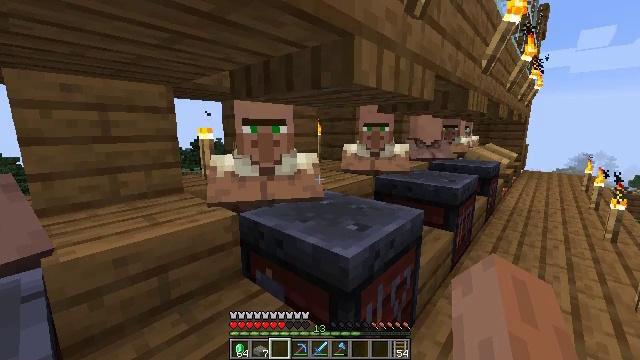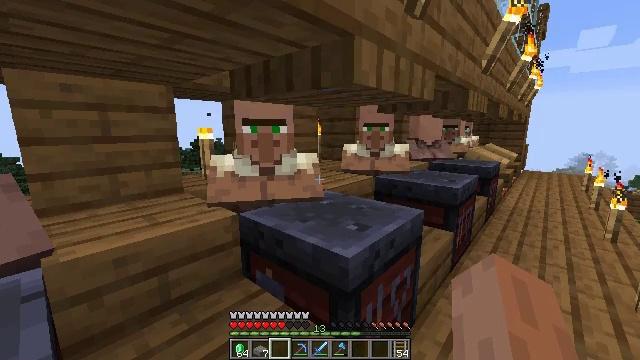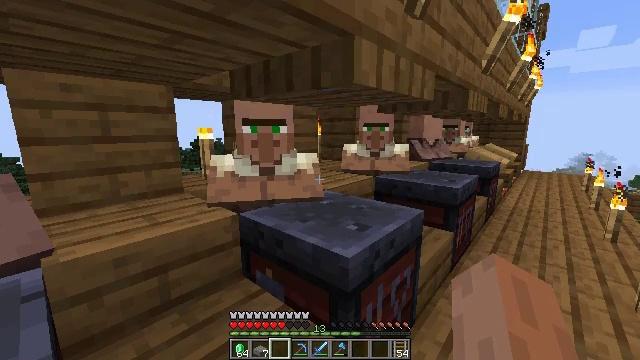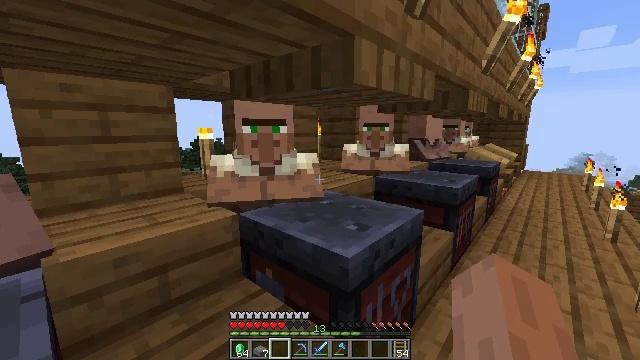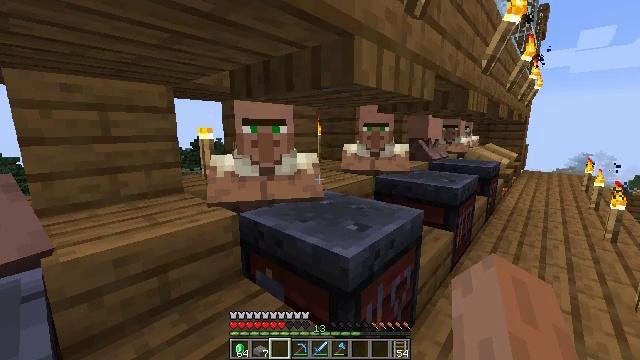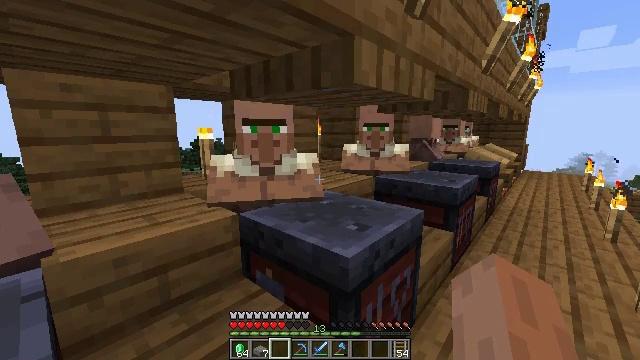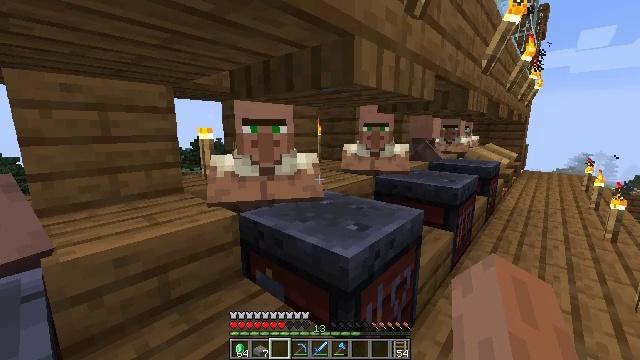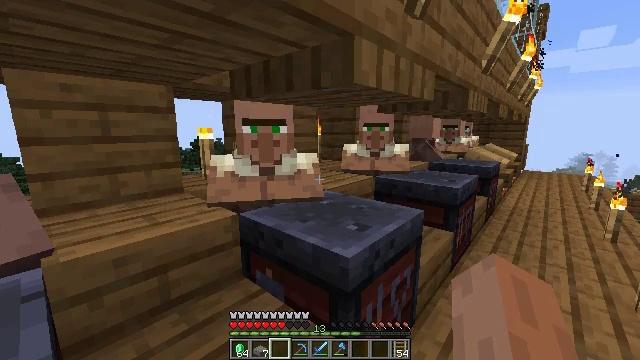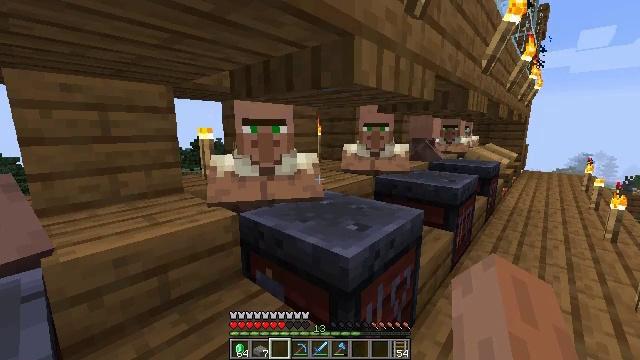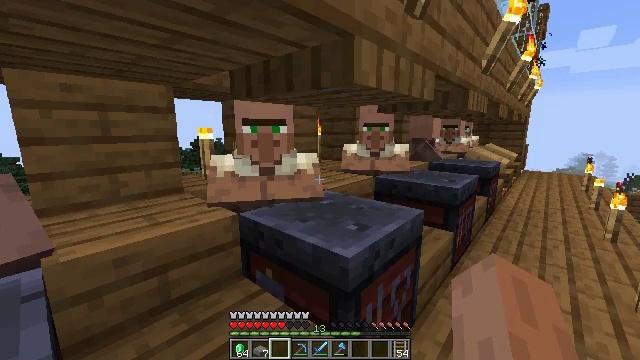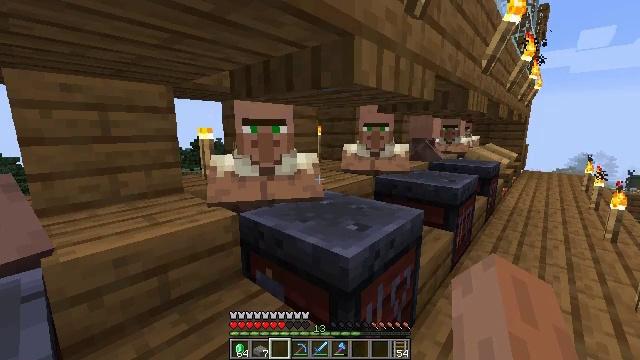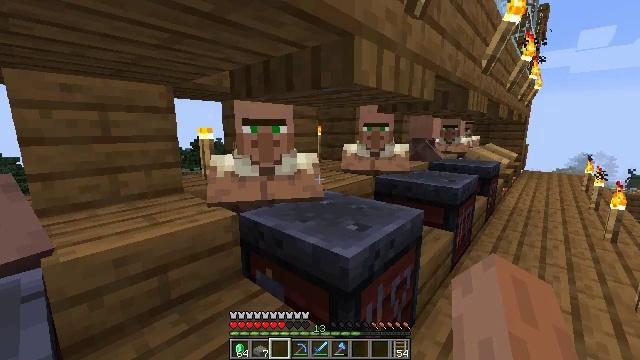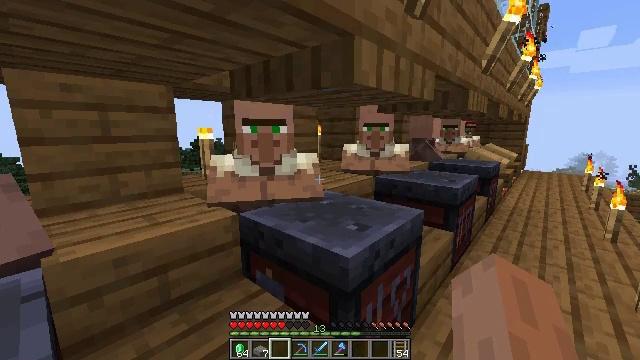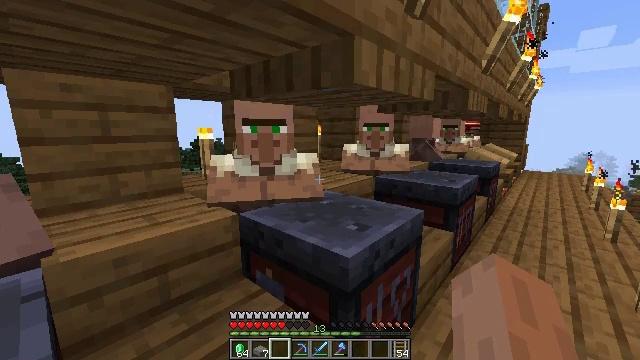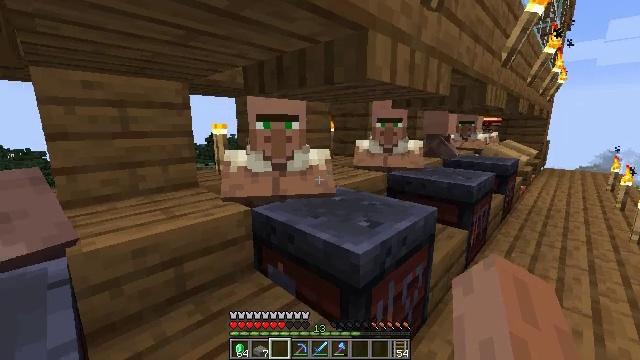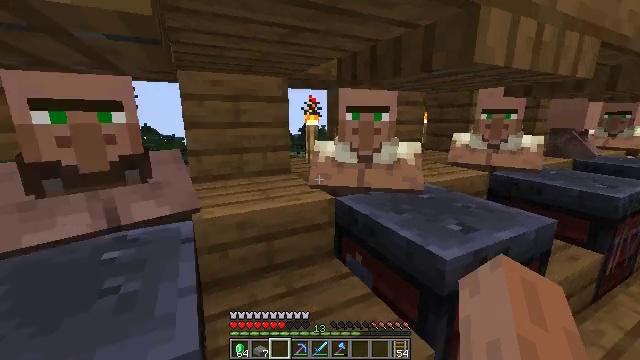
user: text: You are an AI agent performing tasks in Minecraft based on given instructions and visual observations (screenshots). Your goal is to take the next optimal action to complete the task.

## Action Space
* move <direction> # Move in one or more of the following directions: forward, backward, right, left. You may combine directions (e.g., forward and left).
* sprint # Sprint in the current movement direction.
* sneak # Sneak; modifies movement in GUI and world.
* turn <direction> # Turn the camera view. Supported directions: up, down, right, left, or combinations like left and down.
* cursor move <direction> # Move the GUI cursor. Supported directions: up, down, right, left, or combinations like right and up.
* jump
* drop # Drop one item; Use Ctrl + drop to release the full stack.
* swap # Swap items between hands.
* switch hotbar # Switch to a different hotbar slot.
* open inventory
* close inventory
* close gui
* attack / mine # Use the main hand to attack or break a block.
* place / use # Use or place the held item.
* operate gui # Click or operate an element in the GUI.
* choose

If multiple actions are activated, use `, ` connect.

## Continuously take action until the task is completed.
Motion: motion action
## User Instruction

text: Attack the smithing table to collect it.
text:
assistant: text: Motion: no_op
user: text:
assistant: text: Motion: no_op
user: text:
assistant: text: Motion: no_op
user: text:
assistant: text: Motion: no_op
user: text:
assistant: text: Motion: no_op
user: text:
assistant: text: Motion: no_op
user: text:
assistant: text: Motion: no_op
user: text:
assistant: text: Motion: no_op
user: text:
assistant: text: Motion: no_op
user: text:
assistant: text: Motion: no_op
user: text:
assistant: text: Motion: no_op
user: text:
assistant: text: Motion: no_op
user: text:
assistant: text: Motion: no_op
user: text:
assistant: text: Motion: turn left
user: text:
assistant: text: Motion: turn left and down
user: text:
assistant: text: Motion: turn left
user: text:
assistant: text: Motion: turn left and up
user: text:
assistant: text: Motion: turn left
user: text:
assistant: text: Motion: no_op
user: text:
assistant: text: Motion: no_op
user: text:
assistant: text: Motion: turn right
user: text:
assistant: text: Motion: turn right
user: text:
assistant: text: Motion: turn right
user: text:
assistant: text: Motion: move left
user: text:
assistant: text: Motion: move left, turn right
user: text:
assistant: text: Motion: move left, turn right
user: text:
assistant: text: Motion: turn right
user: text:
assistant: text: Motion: turn right
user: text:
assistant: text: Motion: turn right and down
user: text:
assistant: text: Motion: turn right